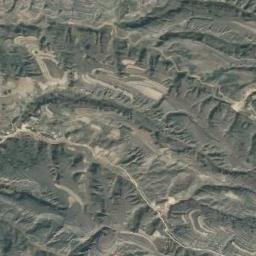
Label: mountain